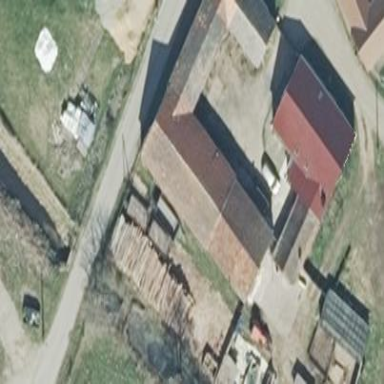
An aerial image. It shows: Gabled barn with red roof made of roof tiles. The building itself is gray in color.